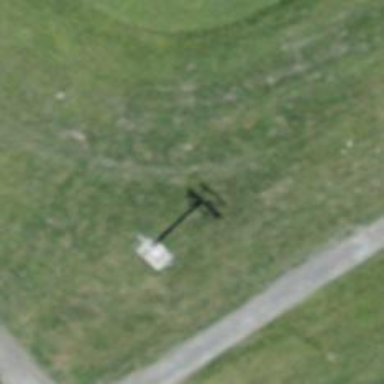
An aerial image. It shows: Pylon for aerialway.